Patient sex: F
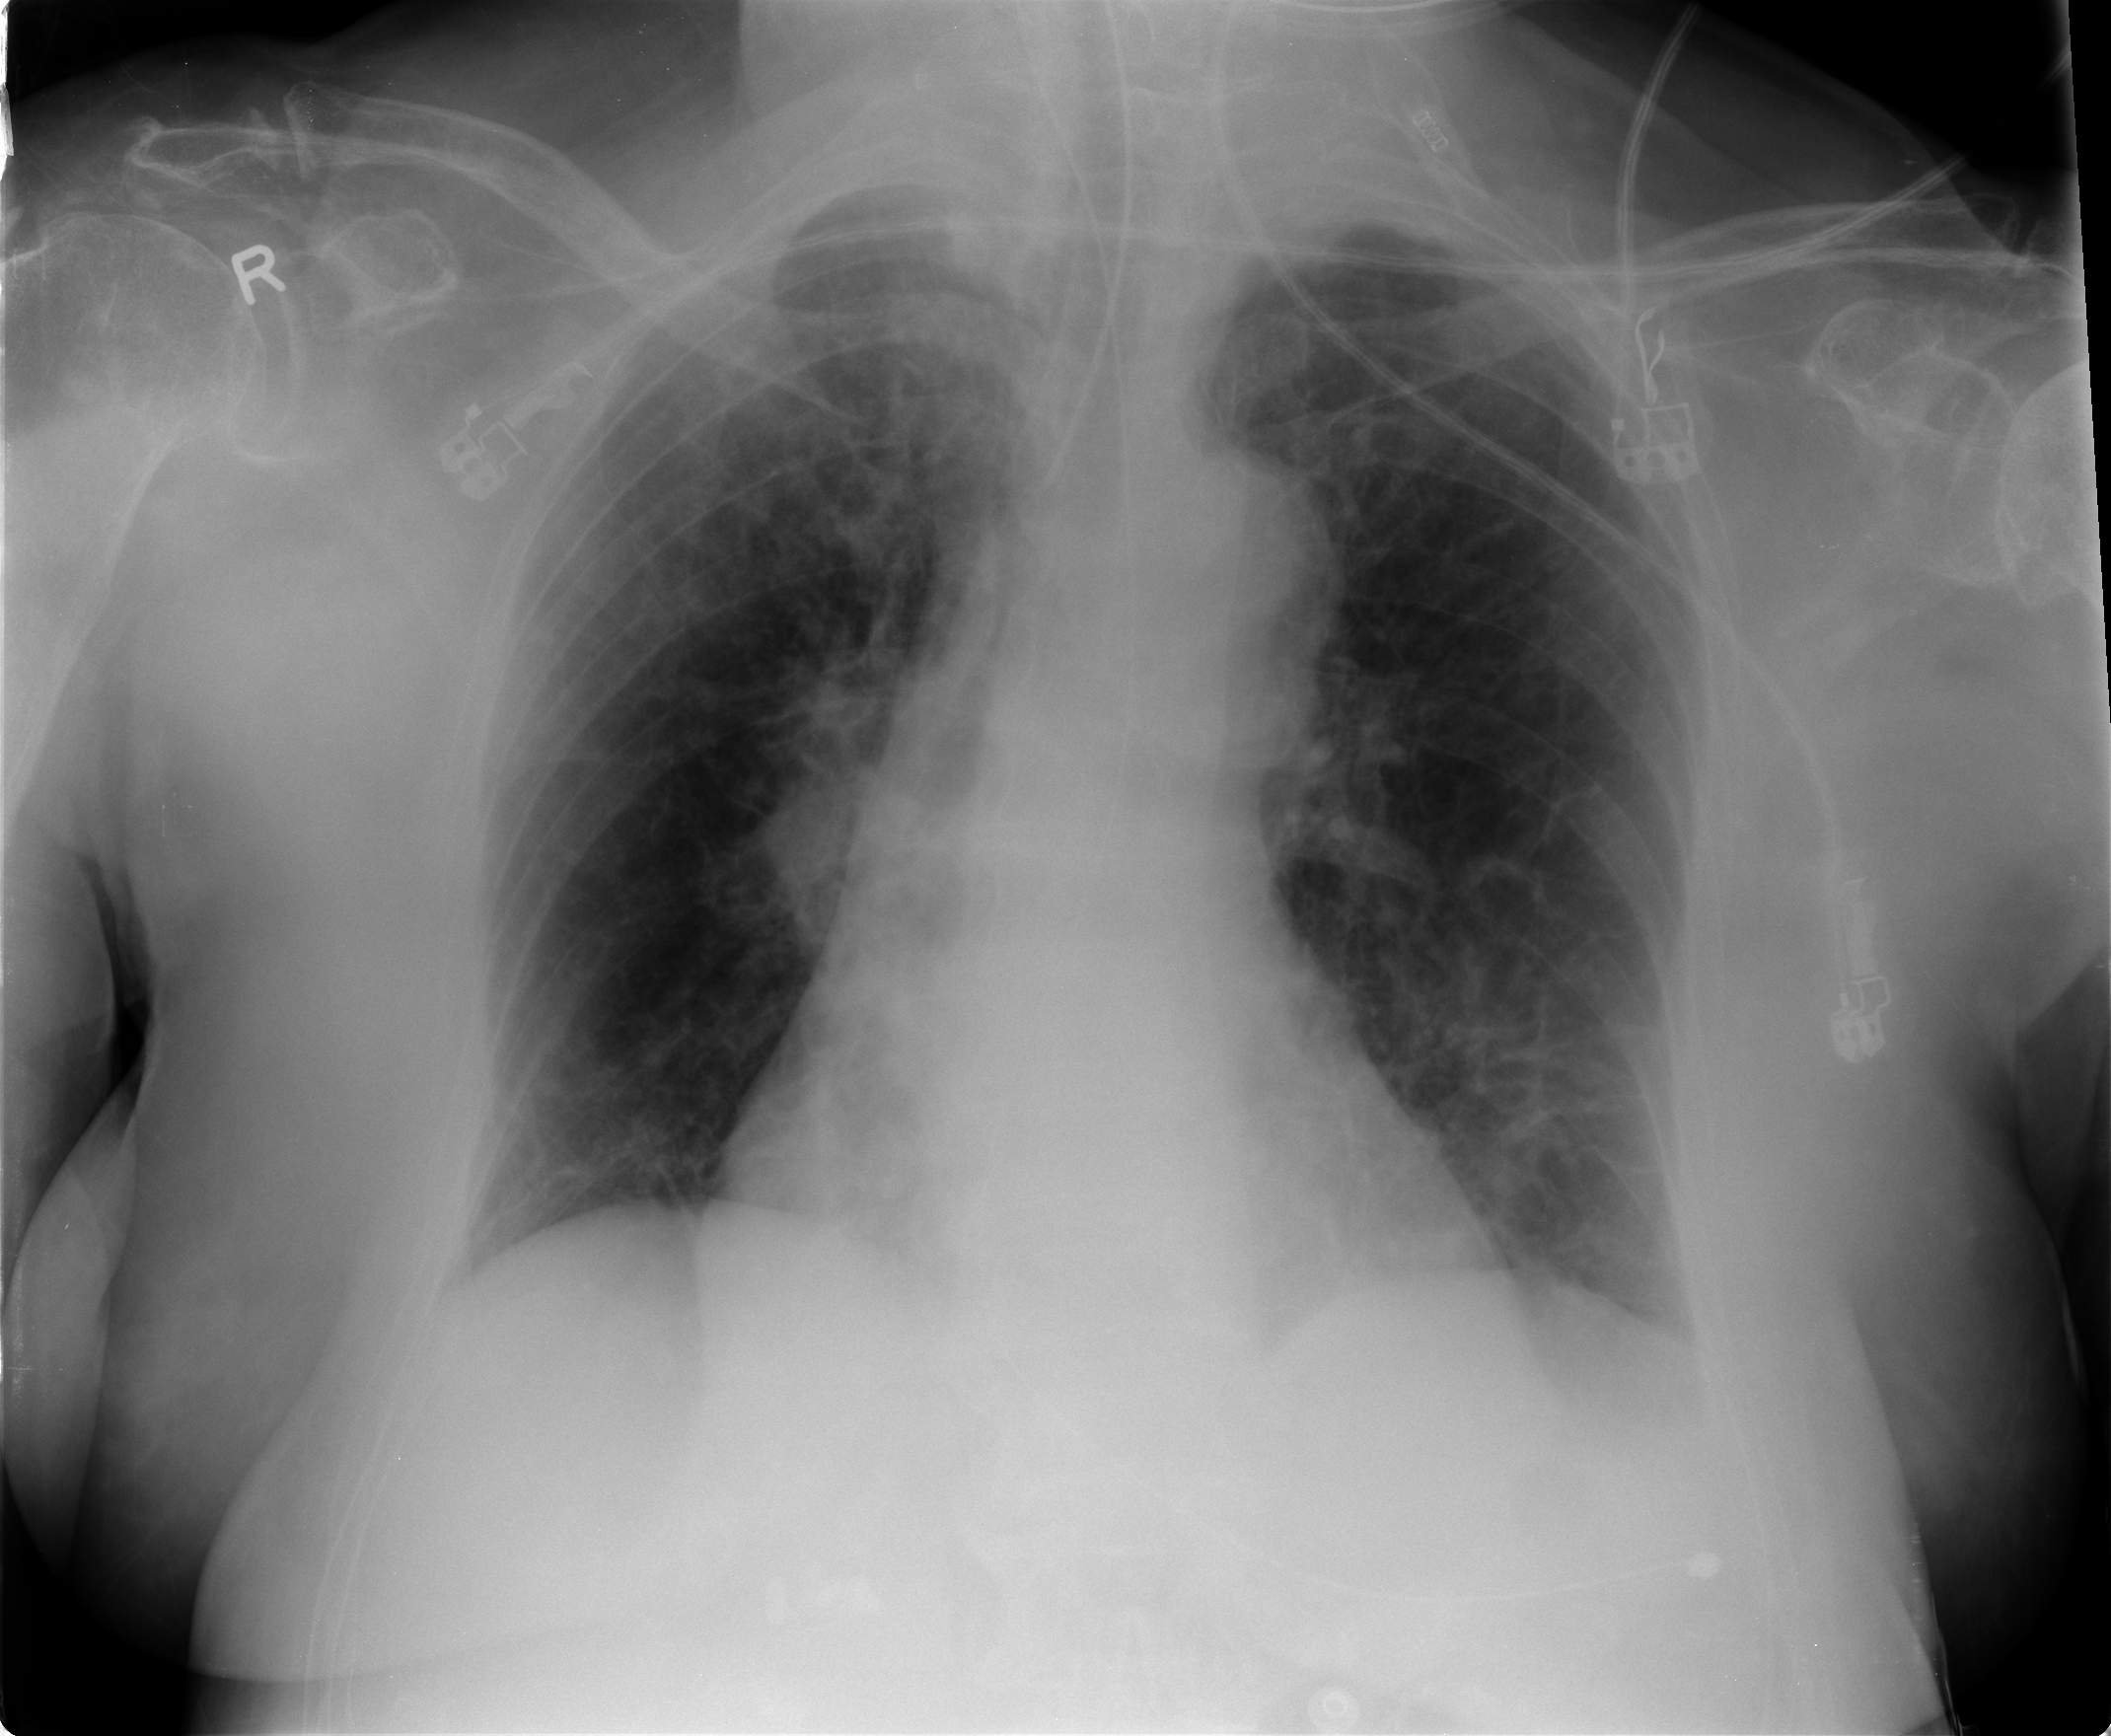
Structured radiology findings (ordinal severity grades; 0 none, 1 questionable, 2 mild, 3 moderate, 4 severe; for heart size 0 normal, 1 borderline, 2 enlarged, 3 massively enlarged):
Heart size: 0
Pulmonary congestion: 2
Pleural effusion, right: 0
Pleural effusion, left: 0
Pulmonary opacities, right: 0
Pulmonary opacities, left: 0
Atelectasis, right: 0
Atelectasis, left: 2